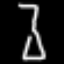
Label: hourglass